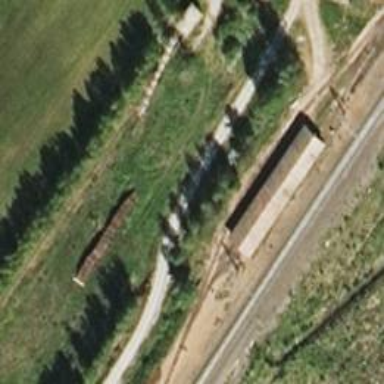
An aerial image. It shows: Preserved railway yard.